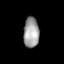
Tissue: lung
Cell type: T cells
Senescence score: 0.2054
Nuclear area (px): 461
Mean DAPI intensity: 158.913